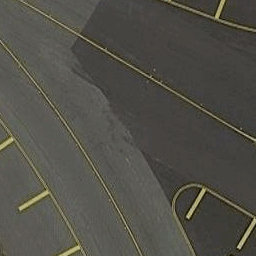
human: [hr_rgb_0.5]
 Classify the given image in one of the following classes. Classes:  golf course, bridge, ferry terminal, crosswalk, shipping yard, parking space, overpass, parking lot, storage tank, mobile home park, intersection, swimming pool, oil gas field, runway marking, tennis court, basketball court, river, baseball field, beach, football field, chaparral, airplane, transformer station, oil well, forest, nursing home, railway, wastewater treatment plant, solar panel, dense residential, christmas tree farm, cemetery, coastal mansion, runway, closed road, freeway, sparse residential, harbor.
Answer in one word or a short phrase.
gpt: runway marking